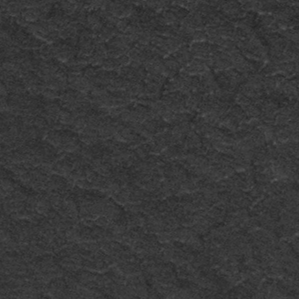
Label: frost